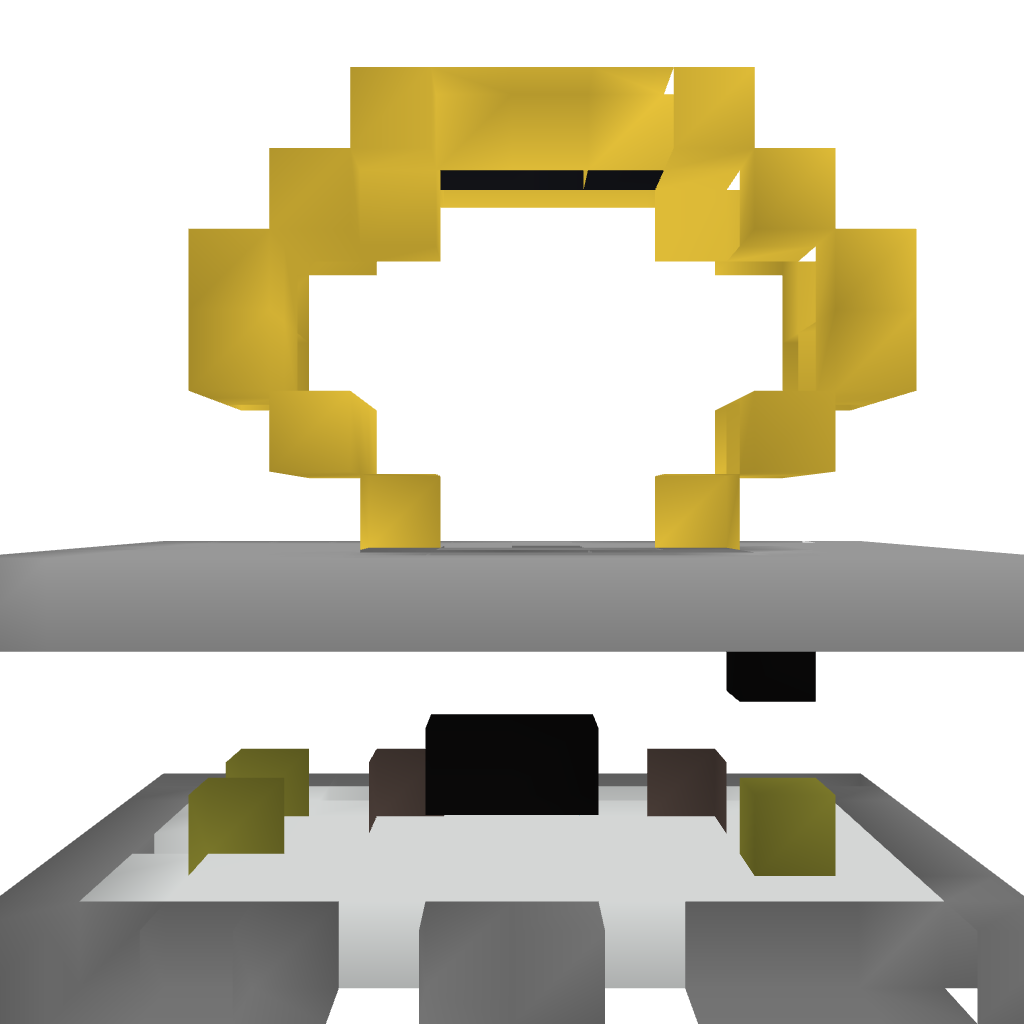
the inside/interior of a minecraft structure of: First Server Bank